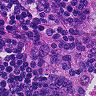
Metastatic tissue present: no